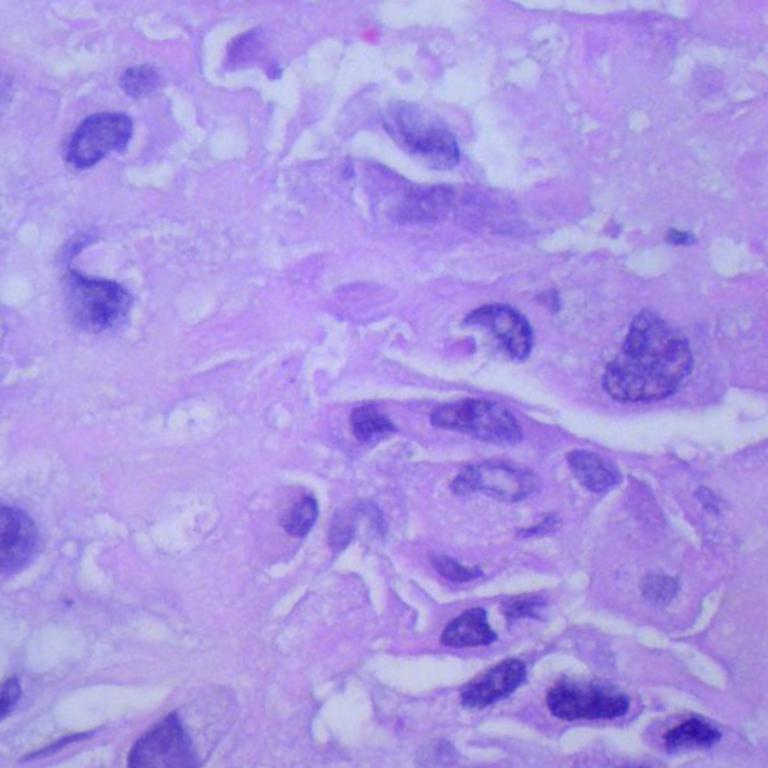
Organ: lung
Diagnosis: squamous carcinomas